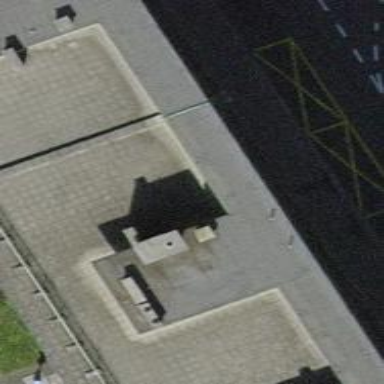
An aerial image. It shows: Kiosk.